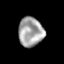
Tissue: lung
Cell type: Myeloid cells
Senescence score: 0.7133
Nuclear area (px): 716
Mean DAPI intensity: 163.93